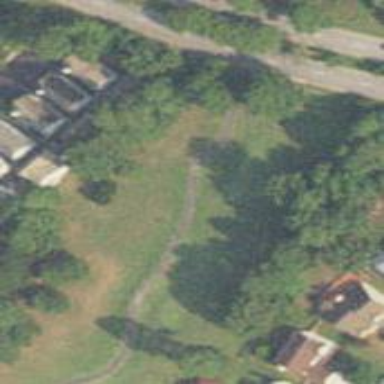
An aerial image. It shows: Grassy area designated as golf tee.